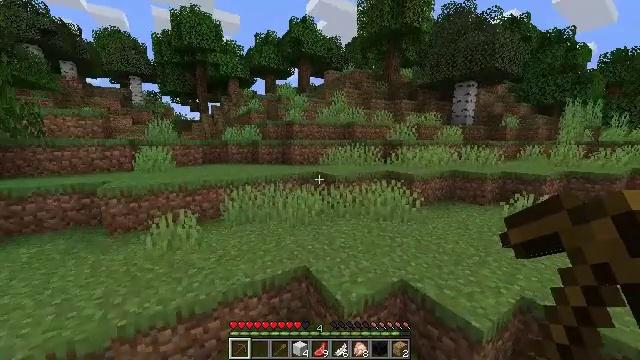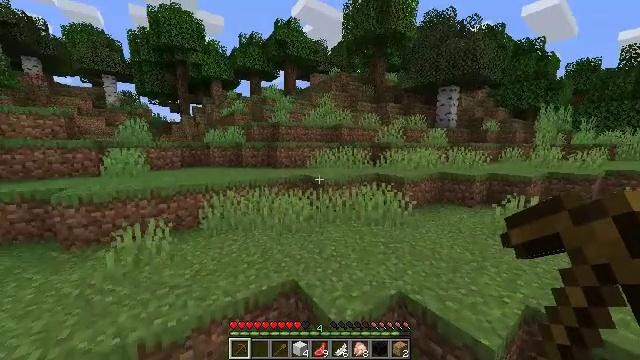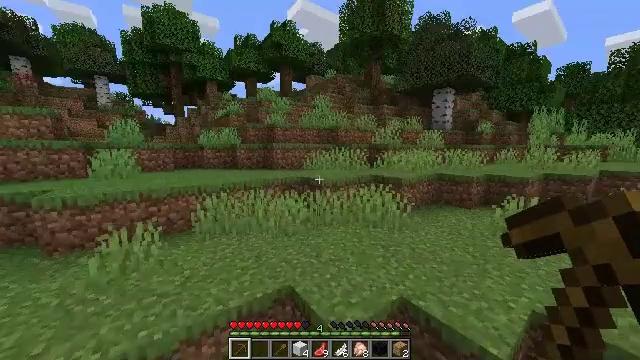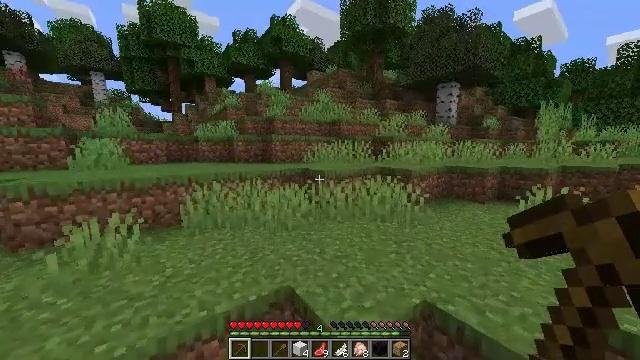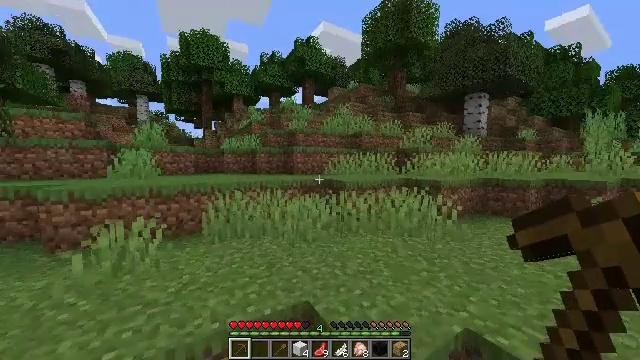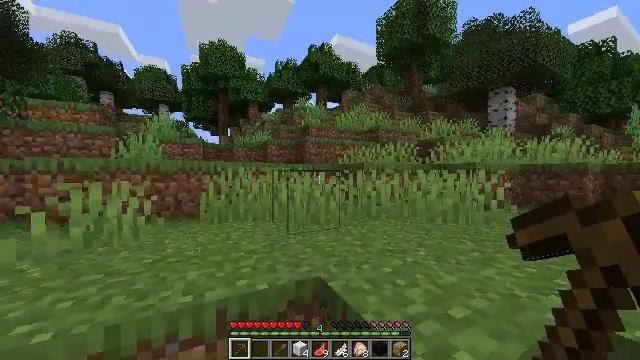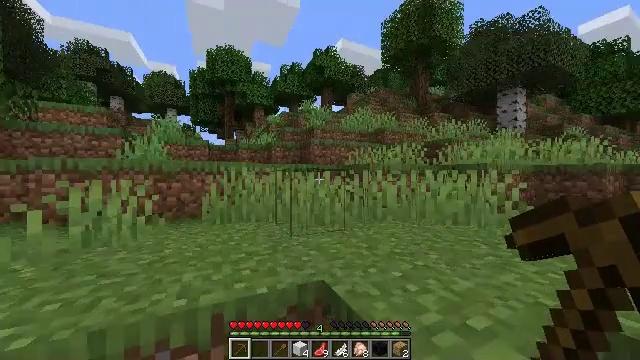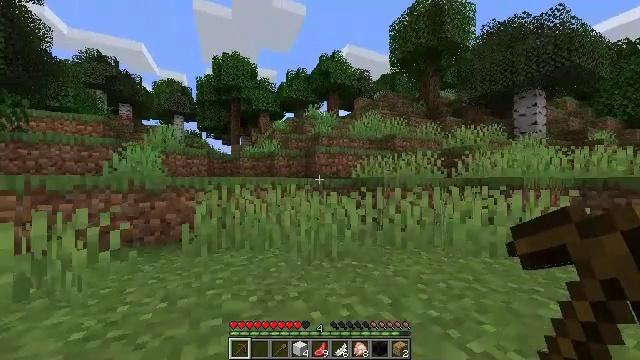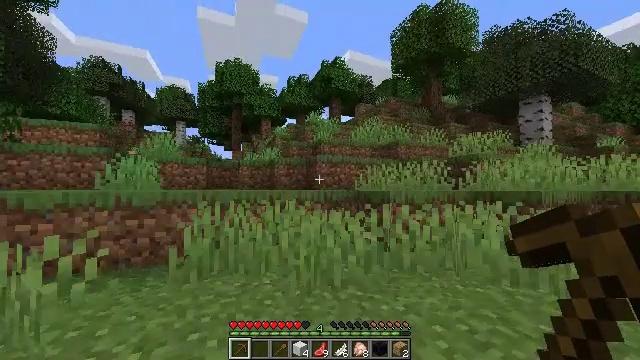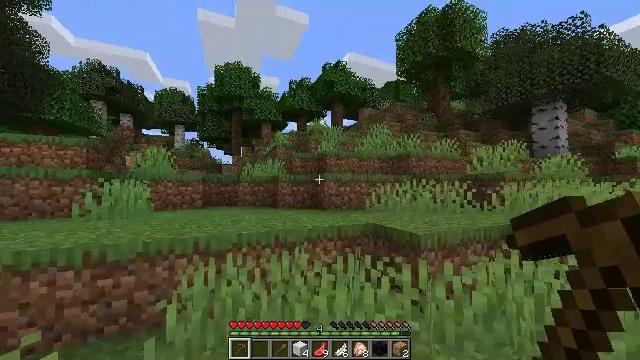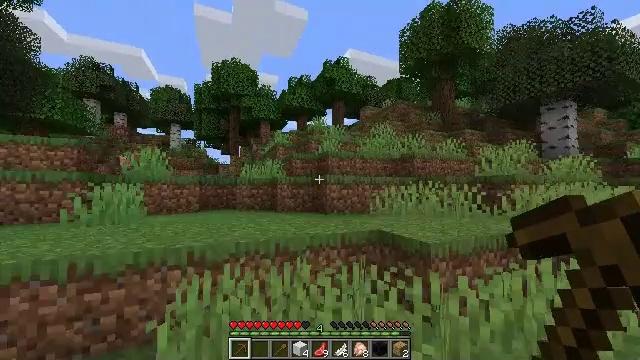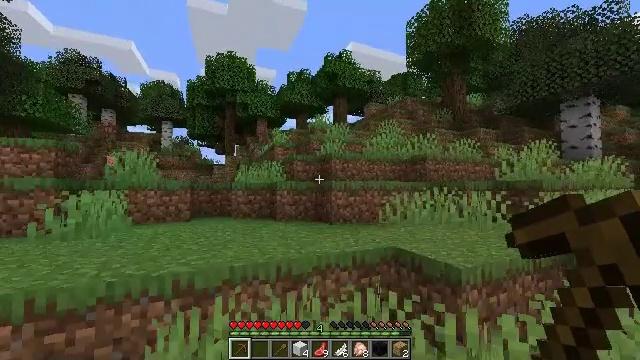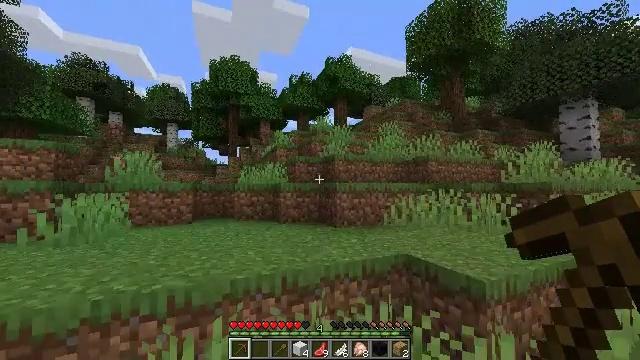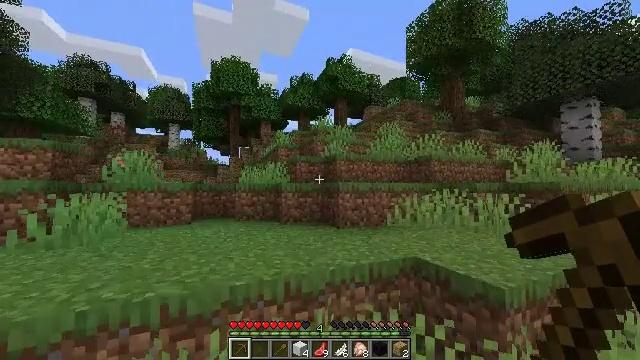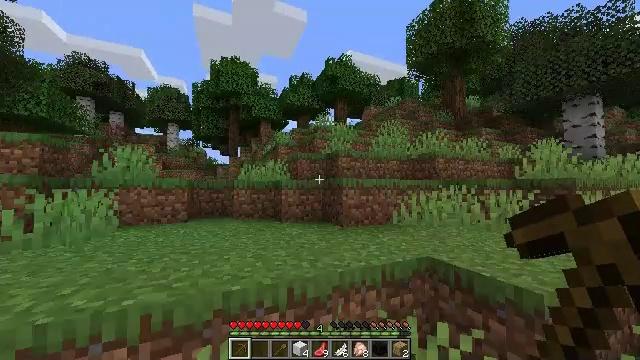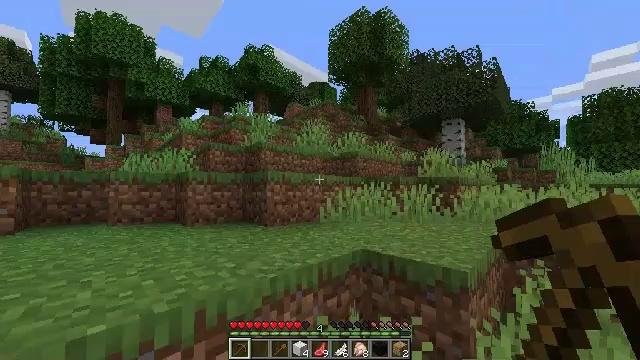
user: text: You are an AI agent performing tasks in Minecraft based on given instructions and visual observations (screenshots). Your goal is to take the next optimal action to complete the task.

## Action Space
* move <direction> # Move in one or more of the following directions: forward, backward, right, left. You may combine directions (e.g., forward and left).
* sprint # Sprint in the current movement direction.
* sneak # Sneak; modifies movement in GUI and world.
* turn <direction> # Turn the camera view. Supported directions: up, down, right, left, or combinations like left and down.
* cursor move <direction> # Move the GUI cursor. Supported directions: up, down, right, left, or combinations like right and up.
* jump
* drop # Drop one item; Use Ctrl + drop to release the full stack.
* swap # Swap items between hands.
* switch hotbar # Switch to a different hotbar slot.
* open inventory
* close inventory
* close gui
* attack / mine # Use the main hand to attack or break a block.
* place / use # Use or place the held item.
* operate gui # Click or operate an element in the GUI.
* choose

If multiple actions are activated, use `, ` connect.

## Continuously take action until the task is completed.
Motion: motion action
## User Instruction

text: Break the grass block.
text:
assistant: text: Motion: move forward and move right, sprint, turn right, jump
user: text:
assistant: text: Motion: move forward, sprint, turn right, jump
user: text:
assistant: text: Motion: move forward, sprint, jump
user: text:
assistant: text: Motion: move forward, sprint, turn left and up, jump
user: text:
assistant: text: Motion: move forward, sprint, turn left and up, jump
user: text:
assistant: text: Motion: move forward, sprint, turn left, jump
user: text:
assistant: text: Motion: move forward, sprint, turn left and up, jump
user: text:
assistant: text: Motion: move forward, sprint, turn up, jump
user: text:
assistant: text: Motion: move forward, sprint, jump
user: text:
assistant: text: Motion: move forward, sprint, jump
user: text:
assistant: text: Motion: move forward, sprint, jump
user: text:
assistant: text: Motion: move forward, sprint, jump
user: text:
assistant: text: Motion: move forward, sprint, jump
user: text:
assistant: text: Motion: move forward, sprint, jump
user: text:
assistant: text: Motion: move forward, sprint, turn right, jump
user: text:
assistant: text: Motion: move forward, sprint, turn right, jump
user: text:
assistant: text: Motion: move forward, sprint, jump
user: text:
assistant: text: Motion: move forward, sprint, jump
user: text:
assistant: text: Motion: move forward, sprint, turn left, jump
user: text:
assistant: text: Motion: move forward, sprint, turn left and down, jump
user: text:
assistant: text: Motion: move forward, sprint, turn left, jump
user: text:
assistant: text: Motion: move forward and move right, sprint, turn left, jump
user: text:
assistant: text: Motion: move forward and move right, sprint, turn left, jump
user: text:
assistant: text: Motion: move forward and move right, sprint, jump
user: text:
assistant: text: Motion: move forward and move right, sprint, turn left, jump
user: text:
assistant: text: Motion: move forward and move right, sprint, turn left, jump
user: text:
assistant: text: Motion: move forward and move right, sprint, turn left, jump
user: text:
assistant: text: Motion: move forward and move right, sprint, jump
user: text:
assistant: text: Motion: move forward and move right, sprint, jump
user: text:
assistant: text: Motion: move forward and move right, sprint, jump